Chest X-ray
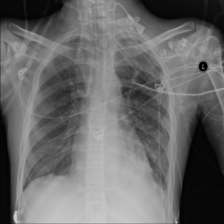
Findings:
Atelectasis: negative
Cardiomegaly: negative
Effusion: positive
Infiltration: positive
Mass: negative
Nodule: negative
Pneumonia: negative
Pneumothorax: negative
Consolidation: negative
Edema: negative
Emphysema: negative
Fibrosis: negative
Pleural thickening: negative
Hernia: negative